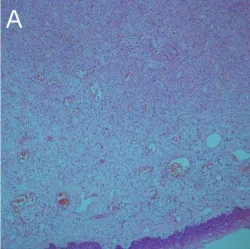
Histologic findings of this case: The tumor was located in the submucosa, and the tumor cells in the superficial area were relatively sparse. The tumor cells consisted of spindle cells and stellate cells with similar morphologies.
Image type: pathology (h&e)